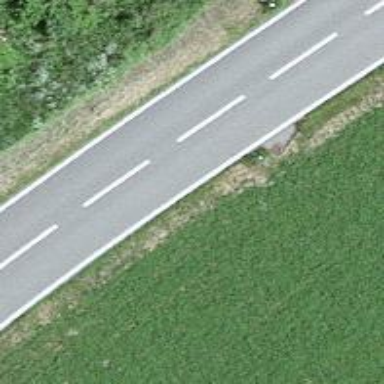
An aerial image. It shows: Tertiary road.